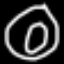
Label: donut